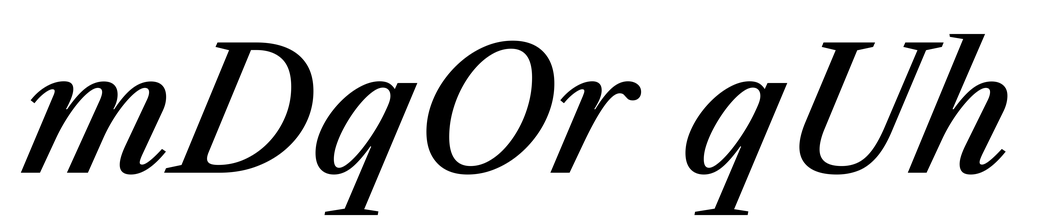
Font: LibreCaslonText-Italic_Medium_Italic